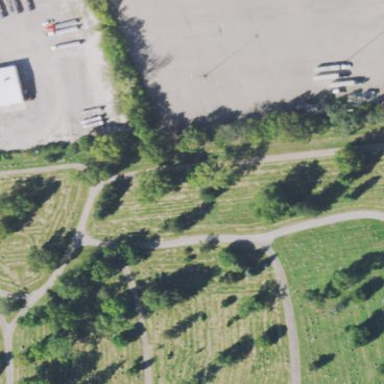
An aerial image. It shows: Cemetery.